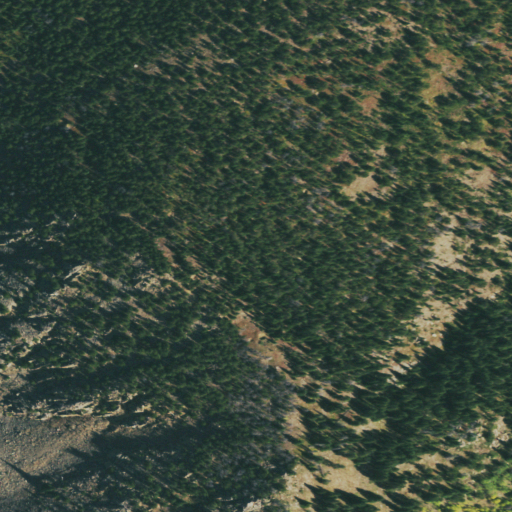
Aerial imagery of mountain in Colorado named Klondike Mountain containing evergreen forest and shrub